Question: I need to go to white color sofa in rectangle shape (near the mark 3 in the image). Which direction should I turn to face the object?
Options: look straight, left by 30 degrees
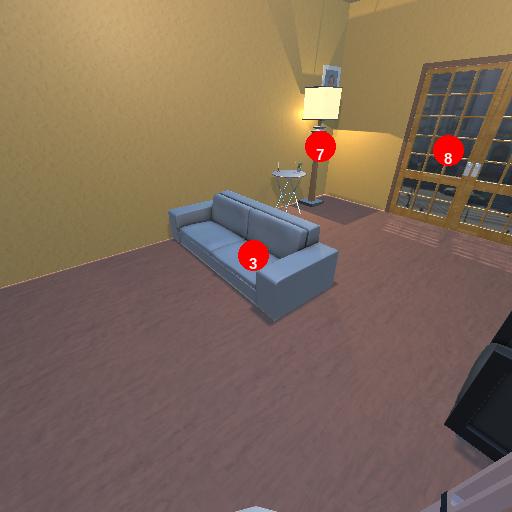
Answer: look straight